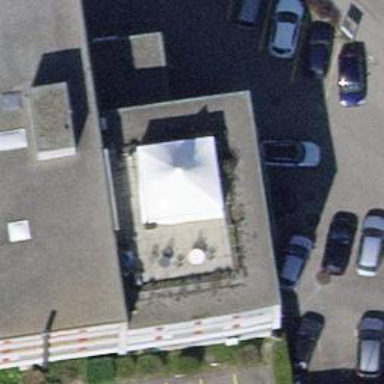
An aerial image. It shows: Car repair shop.